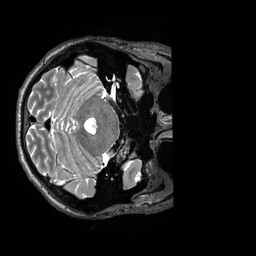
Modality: T2w
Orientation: axial
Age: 22
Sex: male
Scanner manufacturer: siemens
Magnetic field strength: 3 T
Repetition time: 3.2 s
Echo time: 0.562 s